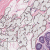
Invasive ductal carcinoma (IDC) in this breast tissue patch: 0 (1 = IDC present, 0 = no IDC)